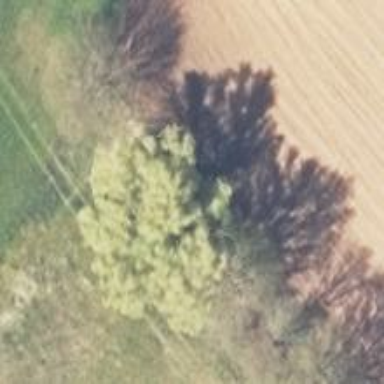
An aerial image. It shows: Row of deciduous broadleaved trees.